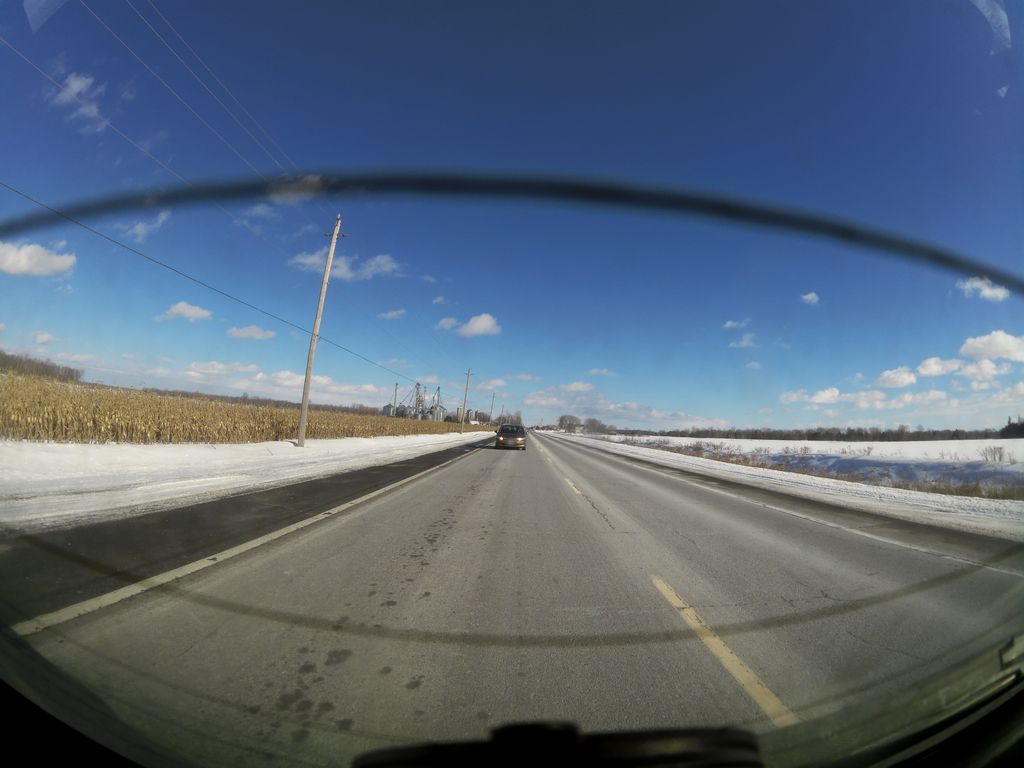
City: ottawa-gatineau